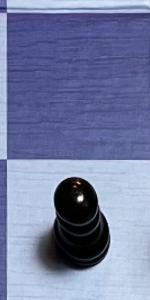
Label: Pawn_Black